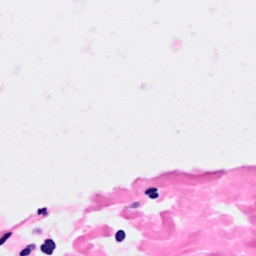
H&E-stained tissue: Breast